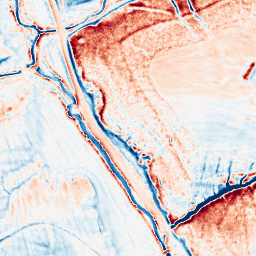
Category: classical
Decomposition family: uniform
Decomposition parameters: size: 10
Upsampling method: bicubic
Upsampling parameters: scale: 4
Upsampling scale: 4